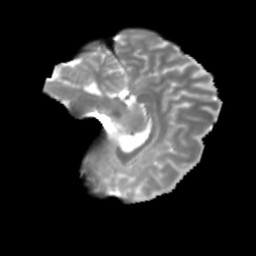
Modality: T2w
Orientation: sagittal
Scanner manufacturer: siemens
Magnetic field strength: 3 T
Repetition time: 4 s
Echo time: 0.0594 s